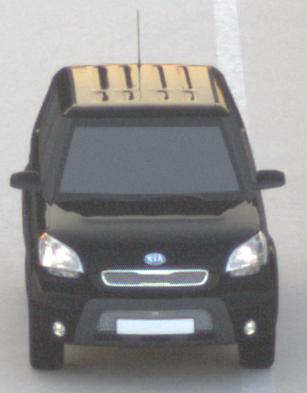
Make: KIA
Model: Soul 1.6
Detailed model: Soul (AM)
Model produced from: 2009/02
Model produced until: 2009/11
Doors: 5
Color: black
Road condition: dry road
Daytime: sunrise or sunset
Contrast: low contrast